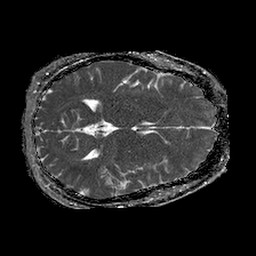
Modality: ADC
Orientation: axial
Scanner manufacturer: philips
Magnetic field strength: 1.5 T
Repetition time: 4.6 s
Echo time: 0.08517 s